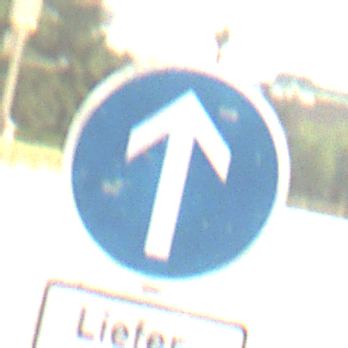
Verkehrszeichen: VorgeschriebeneFahrtrichtungGeradeaus
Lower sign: BesondereFahrzeugeUndTransportgueter5
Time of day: MorningAfternoon
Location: Outdoor (Suburban)
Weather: Clear
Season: NotSpecified
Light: Natural